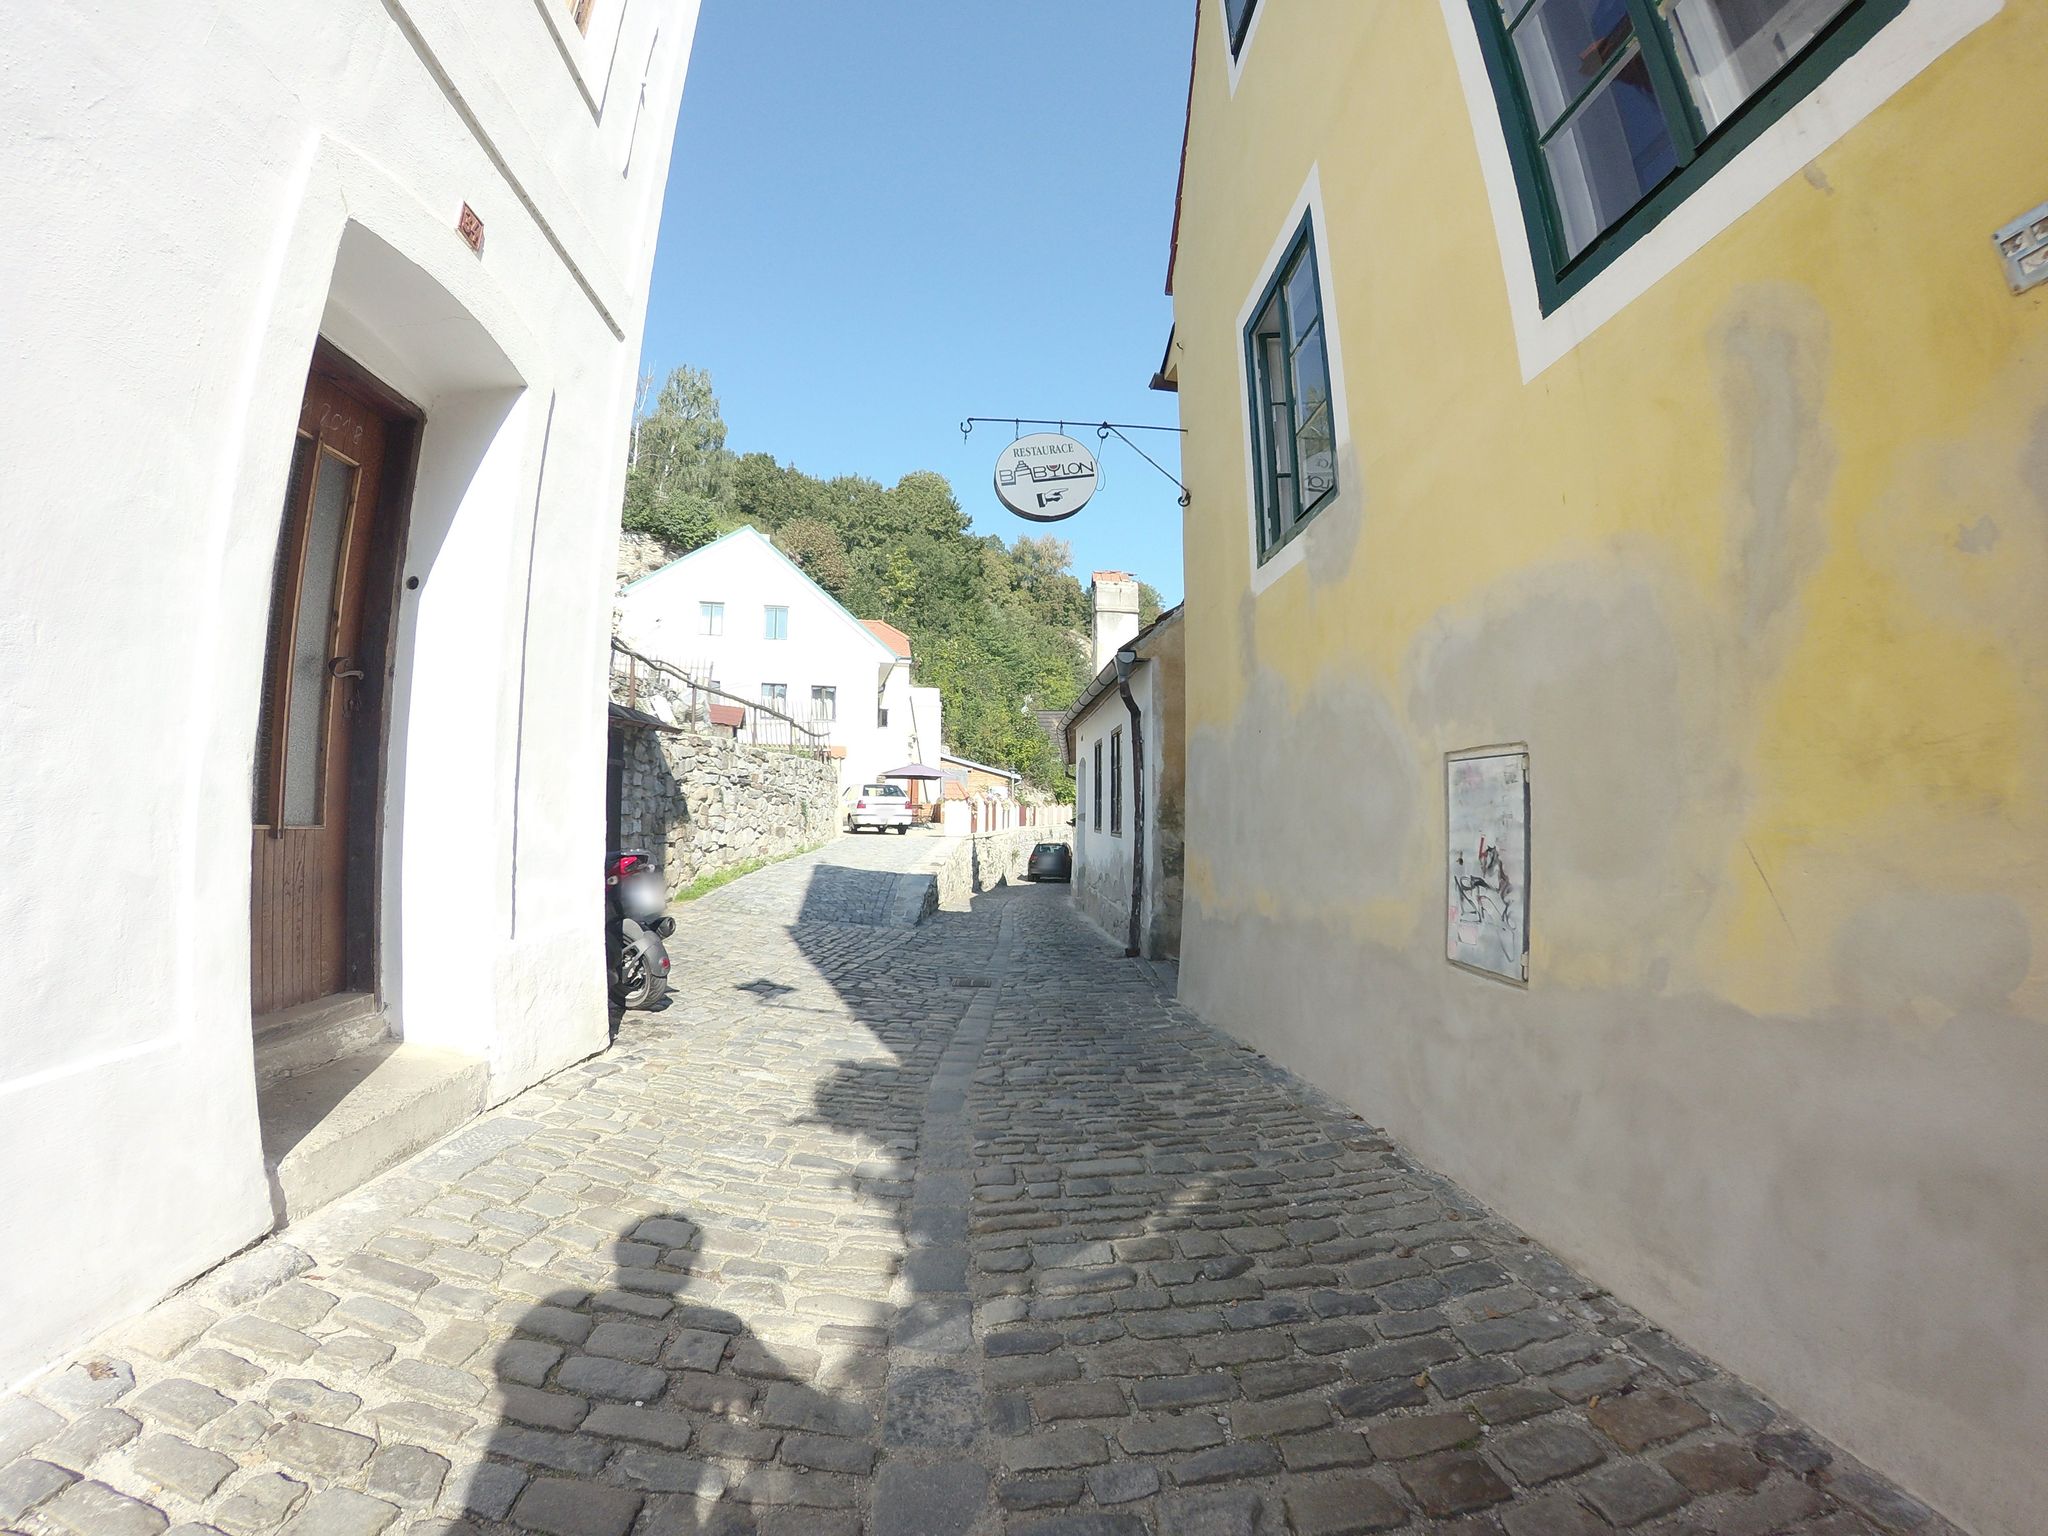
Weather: clear
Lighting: day
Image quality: good
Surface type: walking surface
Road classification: residential, path
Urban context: semi-dense urban cluster
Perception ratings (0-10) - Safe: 7.01, Lively: 7.12, Beautiful: 7.05, Boring: 6.91, Depressing: 1.45, Wealthy: 1.26